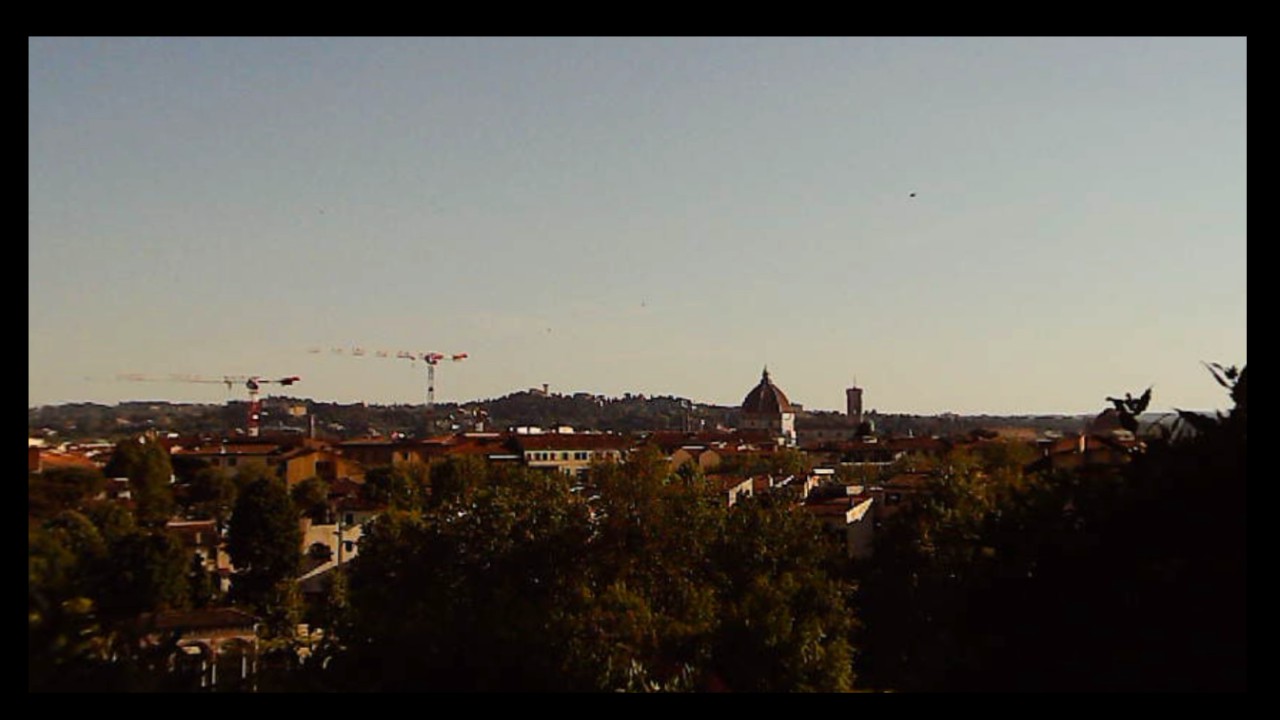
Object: Betafpv air75